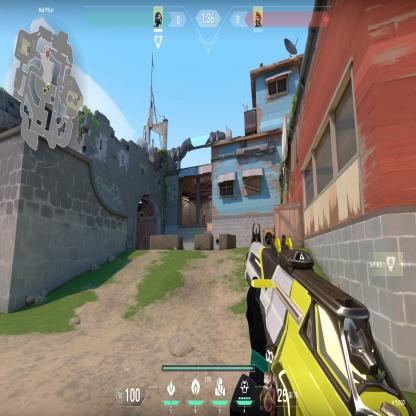
Label: enemy